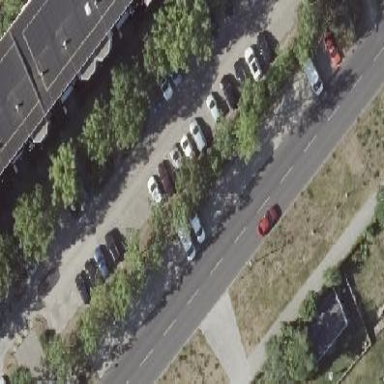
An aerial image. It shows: Parking available on the street side.